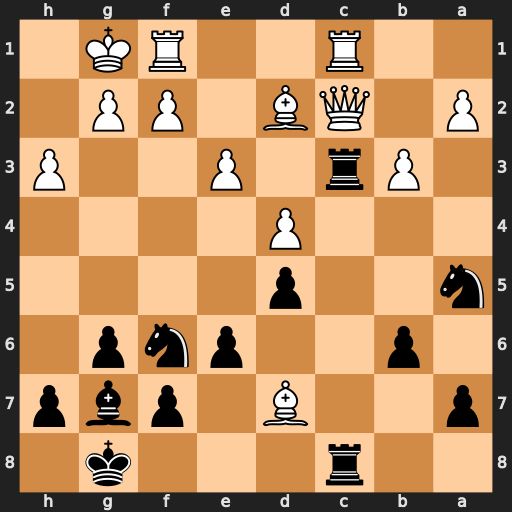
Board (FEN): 2r3k1/p2B1pbp/1p2pnp1/n2p4/3P4/1Pr1P2P/P1QB1PP1/2R2RK1
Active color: b
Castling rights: -
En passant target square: -
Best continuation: Rxc2 Bxc8 Rxd2